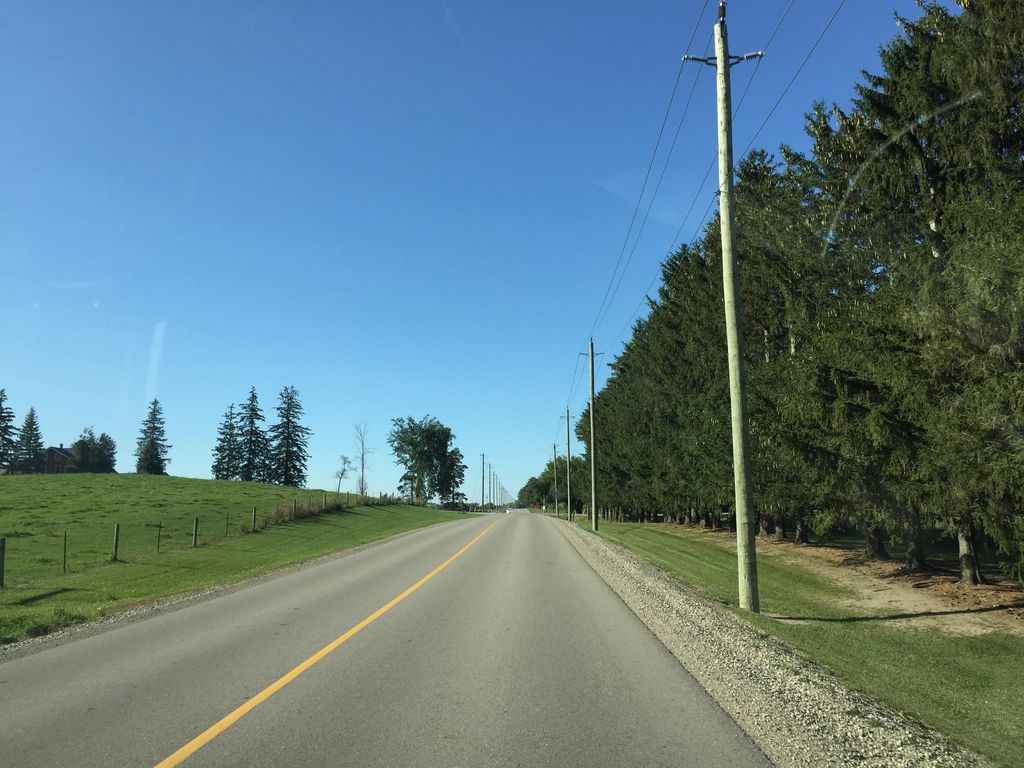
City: kitchener-waterloo